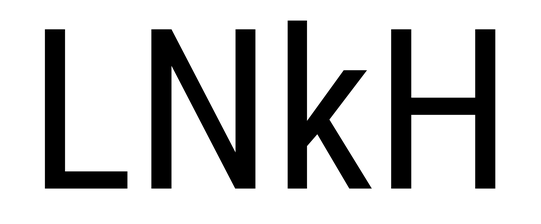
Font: Roboto_Condensed_Regular